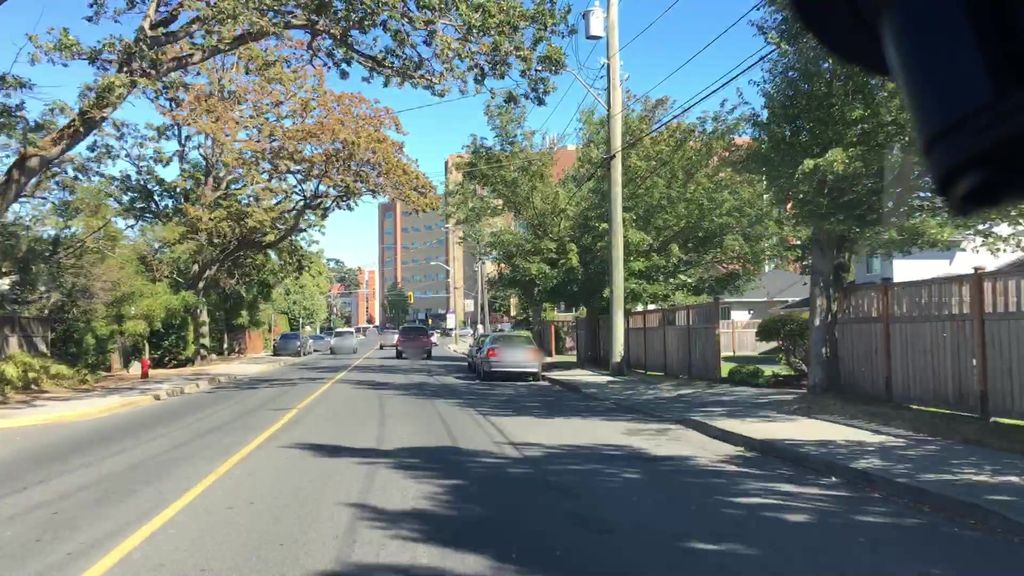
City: victoria